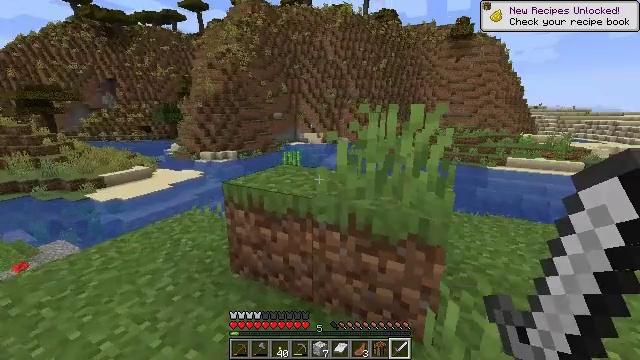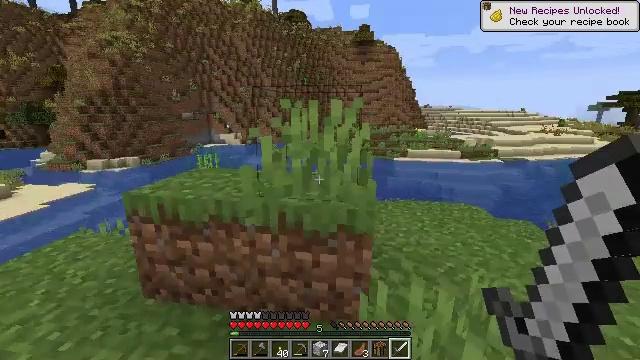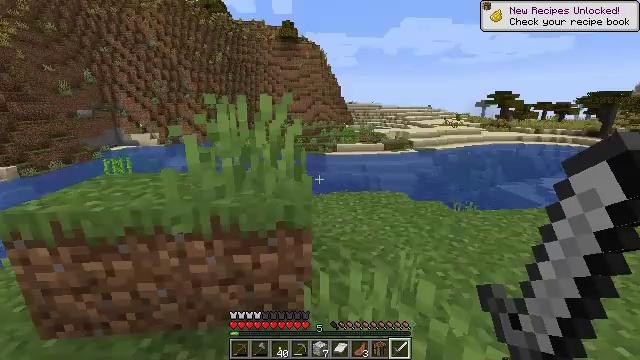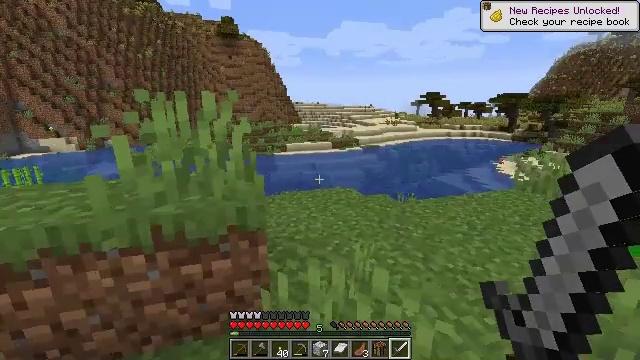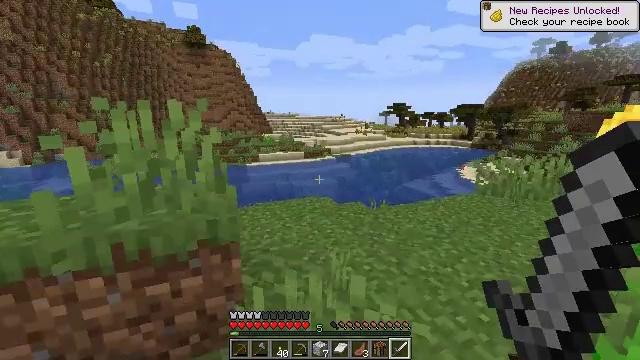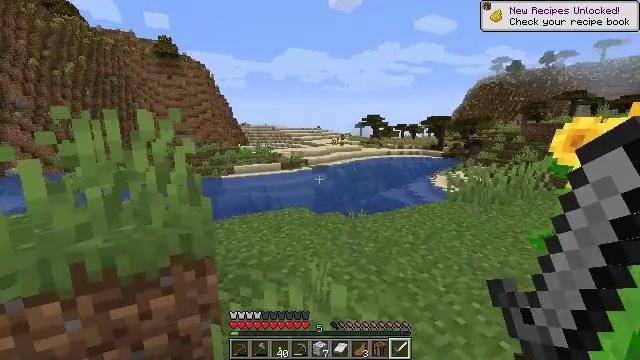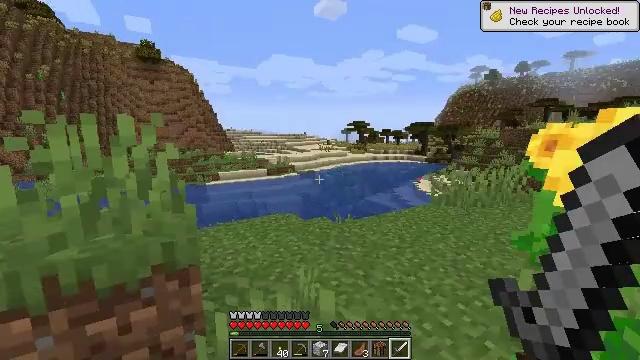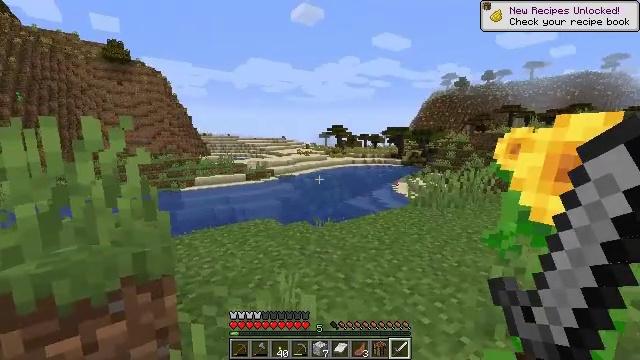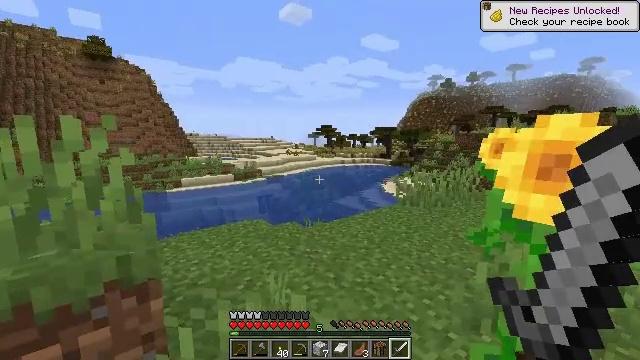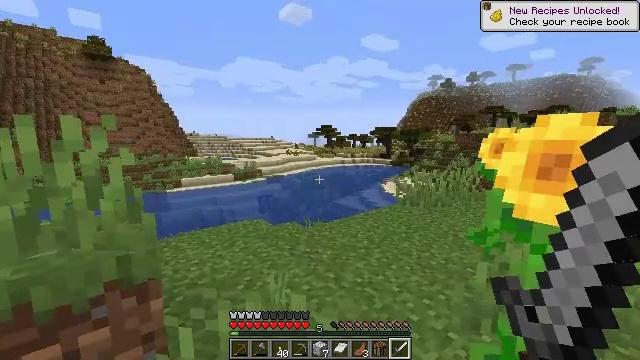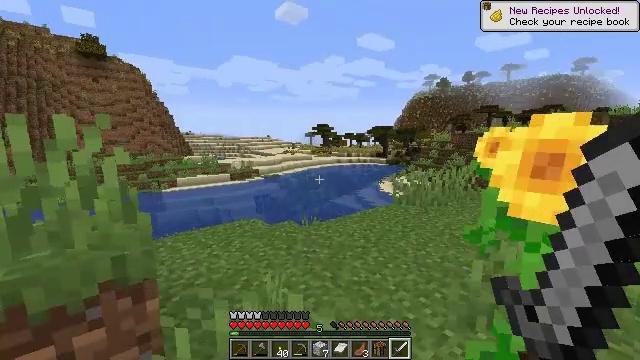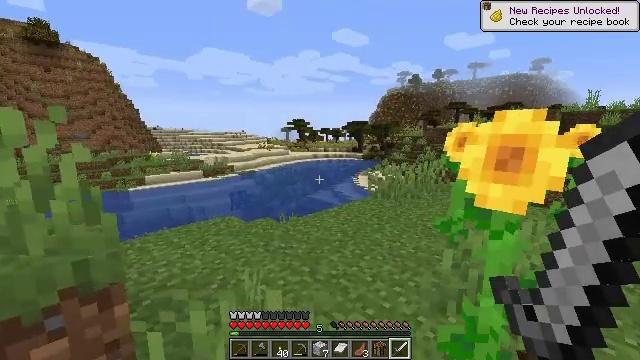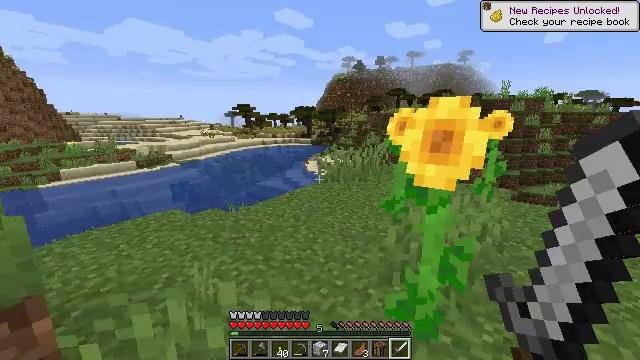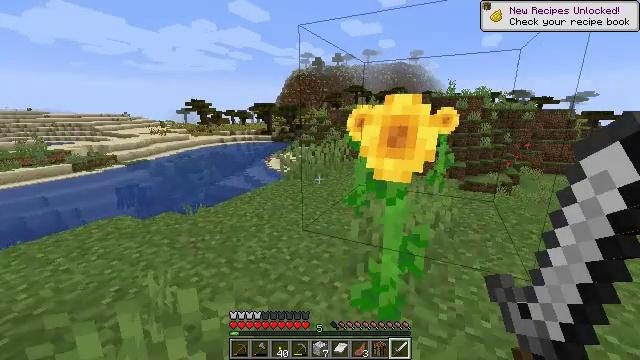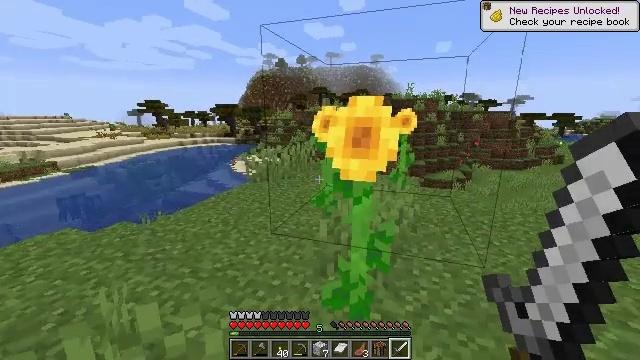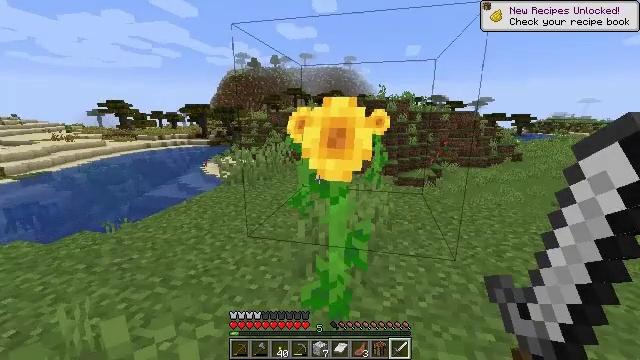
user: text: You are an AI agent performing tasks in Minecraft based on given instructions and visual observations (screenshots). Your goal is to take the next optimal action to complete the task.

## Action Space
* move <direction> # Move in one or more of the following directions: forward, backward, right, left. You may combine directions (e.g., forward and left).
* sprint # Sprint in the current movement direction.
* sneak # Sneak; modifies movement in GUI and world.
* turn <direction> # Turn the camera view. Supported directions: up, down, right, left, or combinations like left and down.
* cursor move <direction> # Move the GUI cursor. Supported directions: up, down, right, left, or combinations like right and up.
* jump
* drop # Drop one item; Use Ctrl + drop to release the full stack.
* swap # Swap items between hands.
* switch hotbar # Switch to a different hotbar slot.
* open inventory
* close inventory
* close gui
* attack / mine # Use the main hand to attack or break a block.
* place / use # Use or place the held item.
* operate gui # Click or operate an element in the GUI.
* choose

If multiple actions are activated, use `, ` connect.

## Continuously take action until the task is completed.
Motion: motion action
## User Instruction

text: Mine the sunflower from the ground.
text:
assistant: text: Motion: turn right
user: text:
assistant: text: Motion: turn right
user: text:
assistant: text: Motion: turn right
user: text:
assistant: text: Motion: turn right and up
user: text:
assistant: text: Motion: turn right and up
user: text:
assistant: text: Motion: turn right and up
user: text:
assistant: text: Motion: turn right
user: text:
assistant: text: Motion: turn right
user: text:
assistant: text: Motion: no_op
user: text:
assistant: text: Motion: no_op
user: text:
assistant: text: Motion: turn right and down
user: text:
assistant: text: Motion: turn right and down
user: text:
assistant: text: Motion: turn right
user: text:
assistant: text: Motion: turn right
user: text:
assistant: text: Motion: turn right
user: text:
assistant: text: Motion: turn right
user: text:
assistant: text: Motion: no_op
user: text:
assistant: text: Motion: no_op
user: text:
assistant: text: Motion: no_op
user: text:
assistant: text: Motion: attack / mine
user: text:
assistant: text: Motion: attack / mine
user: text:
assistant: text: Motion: attack / mine
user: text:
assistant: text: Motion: no_op
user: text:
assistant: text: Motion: no_op
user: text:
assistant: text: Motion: no_op
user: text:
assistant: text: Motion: no_op
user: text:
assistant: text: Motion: no_op
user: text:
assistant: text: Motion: move forward
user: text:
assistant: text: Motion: move forward
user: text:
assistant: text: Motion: move forward